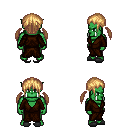
a pixel art fantasy rpg character, male body template, orc, green skin, brown robe, metal pants, light blonde twin-tailed hairstyle, gray slippers, four views (front, back, left, right), 2x2 character sprite sheet, small pixel art, hard edges, no anti-aliasing